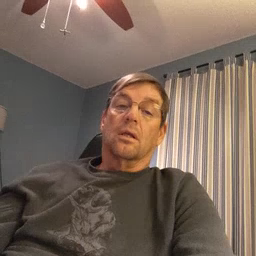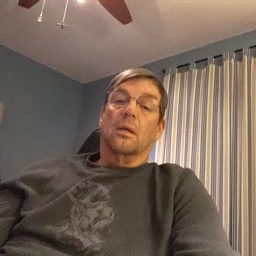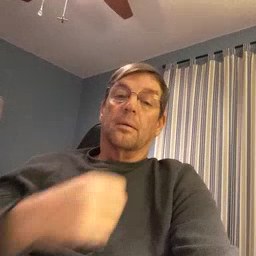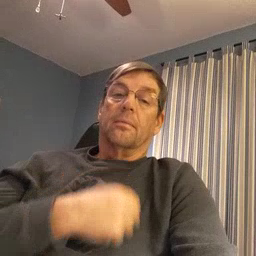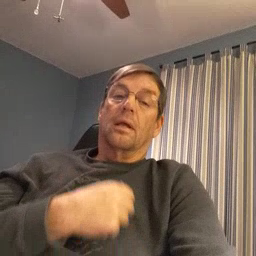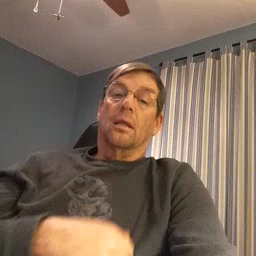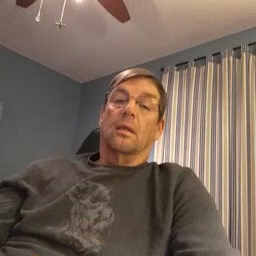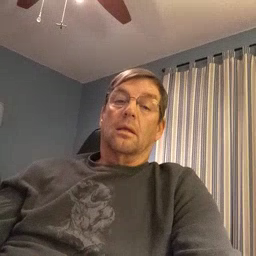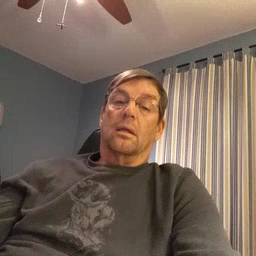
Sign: bath